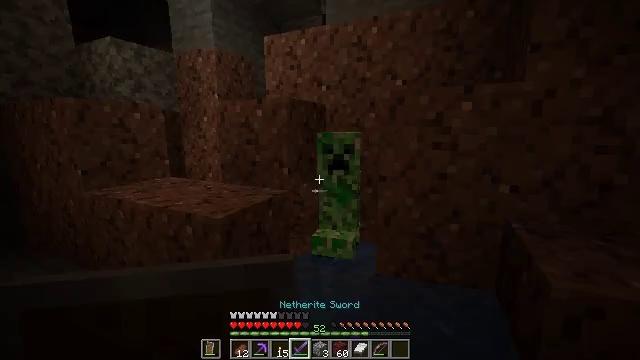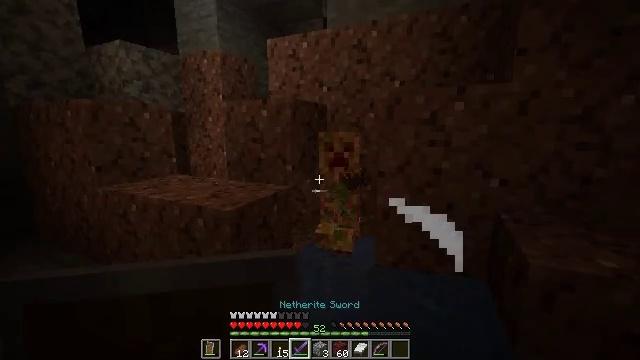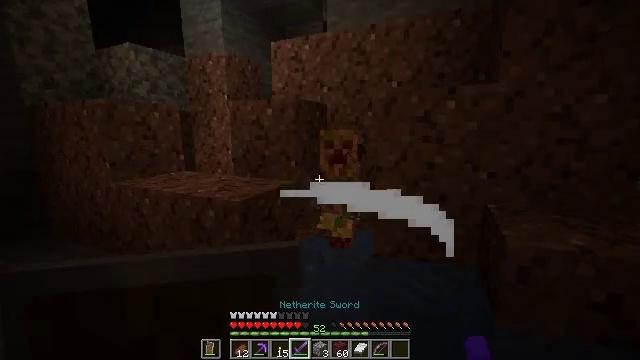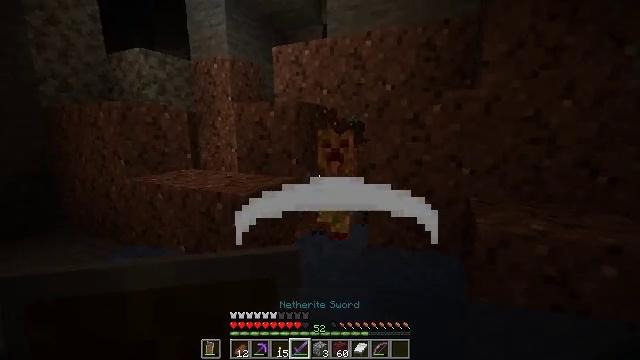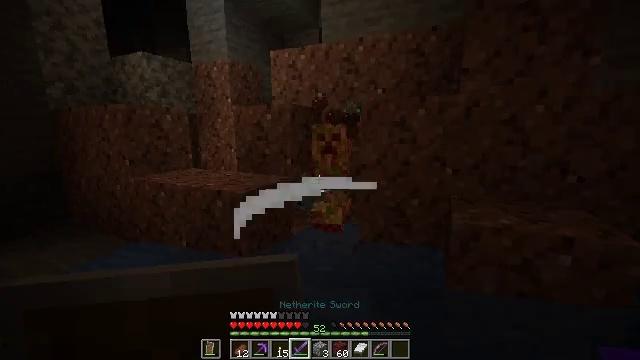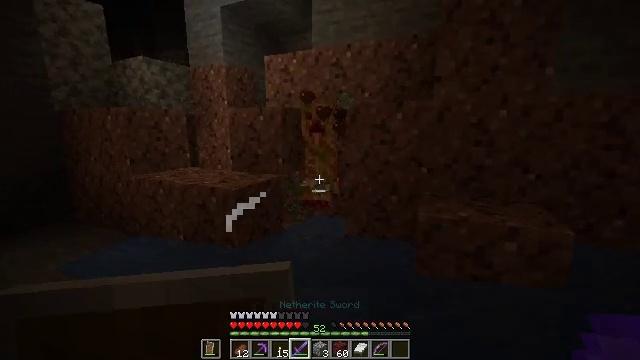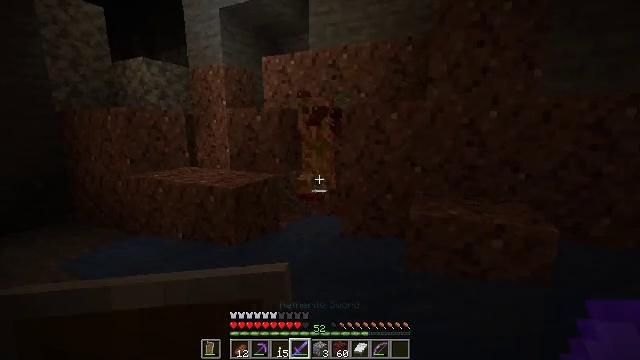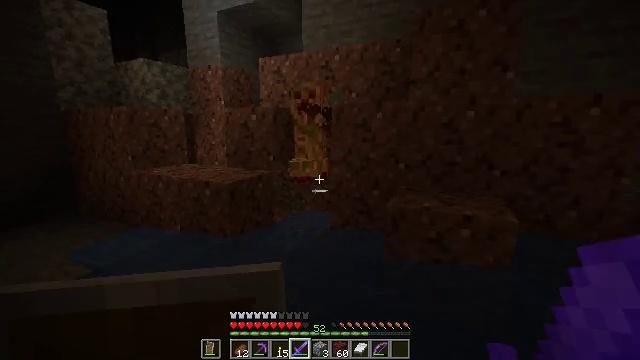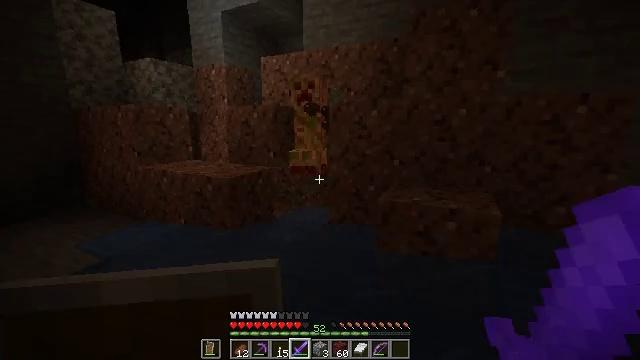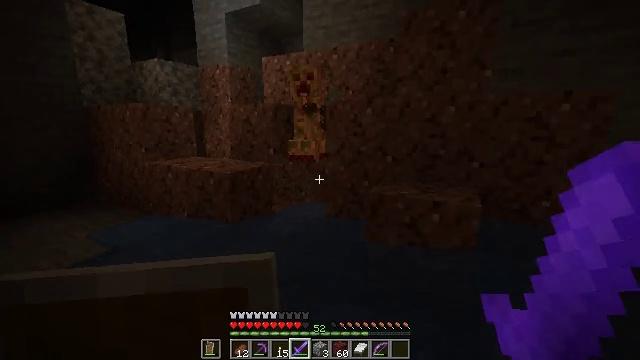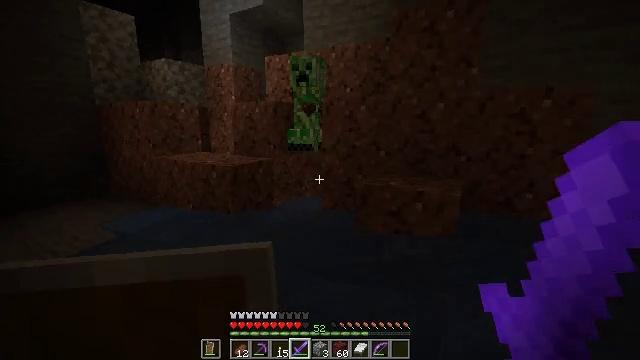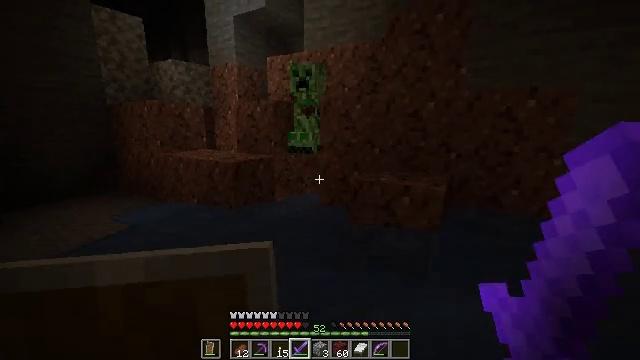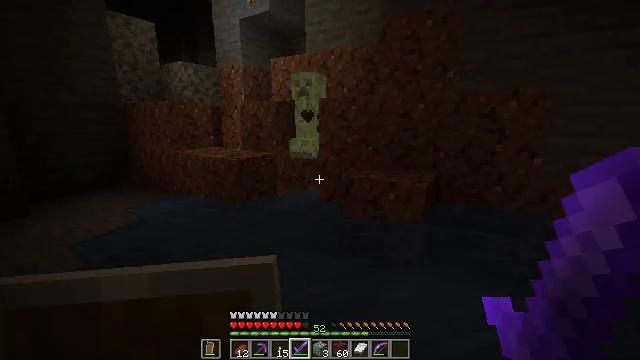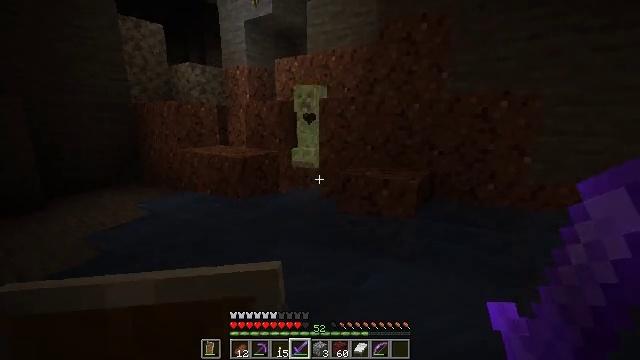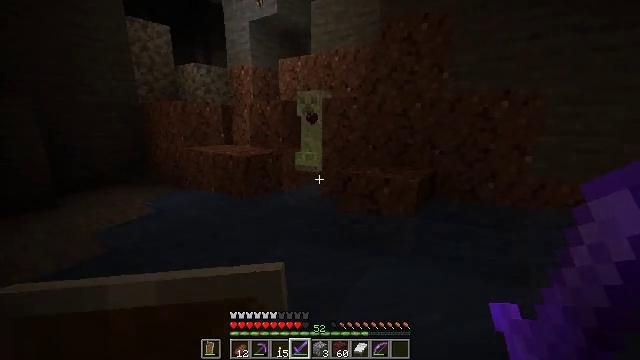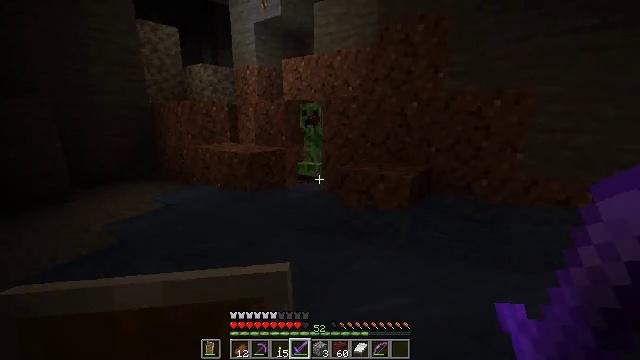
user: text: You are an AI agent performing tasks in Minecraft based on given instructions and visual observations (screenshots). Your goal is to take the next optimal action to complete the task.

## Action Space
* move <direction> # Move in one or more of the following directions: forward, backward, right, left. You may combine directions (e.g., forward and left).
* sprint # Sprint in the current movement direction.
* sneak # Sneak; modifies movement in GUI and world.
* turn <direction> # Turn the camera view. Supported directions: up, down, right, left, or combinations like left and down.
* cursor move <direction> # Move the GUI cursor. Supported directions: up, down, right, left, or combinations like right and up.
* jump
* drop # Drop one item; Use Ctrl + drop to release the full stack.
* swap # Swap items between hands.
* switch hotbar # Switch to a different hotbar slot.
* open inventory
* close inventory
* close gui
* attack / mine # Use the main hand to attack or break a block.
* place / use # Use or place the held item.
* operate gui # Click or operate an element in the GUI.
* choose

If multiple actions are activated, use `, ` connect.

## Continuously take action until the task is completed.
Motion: motion action
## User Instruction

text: Kill a creeper.
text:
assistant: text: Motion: move back
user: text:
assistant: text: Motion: move back
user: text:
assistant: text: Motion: move back and move right
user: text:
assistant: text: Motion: move back and move right
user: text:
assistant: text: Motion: move back and move right
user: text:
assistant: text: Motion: move back and move right
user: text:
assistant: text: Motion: move back and move right
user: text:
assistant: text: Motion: move back and move right, turn left
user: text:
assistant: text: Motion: move back and move right, turn left
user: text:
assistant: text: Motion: move back and move right, turn left
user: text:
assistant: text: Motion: move back and move right, turn left
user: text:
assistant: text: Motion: move back and move right, turn left
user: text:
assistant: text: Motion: move back and move right, turn left
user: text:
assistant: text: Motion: move back and move right, turn left
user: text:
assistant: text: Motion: move back and move right, turn left
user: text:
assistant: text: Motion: move back
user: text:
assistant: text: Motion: move back
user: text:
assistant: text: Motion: move back
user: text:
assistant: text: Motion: move back
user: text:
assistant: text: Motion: move back
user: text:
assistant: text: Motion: move back
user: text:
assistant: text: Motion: move back
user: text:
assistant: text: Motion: move back
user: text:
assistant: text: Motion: move back
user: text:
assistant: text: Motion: no_op
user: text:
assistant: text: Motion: no_op
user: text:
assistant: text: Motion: no_op
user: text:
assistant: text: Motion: no_op
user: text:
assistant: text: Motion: no_op
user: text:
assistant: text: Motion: no_op